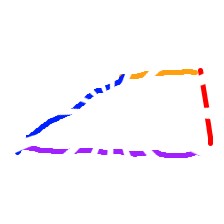
Shape: trapezoid